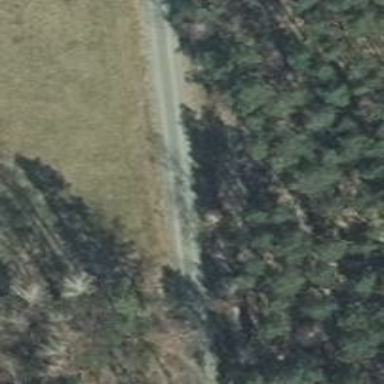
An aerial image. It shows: Gravel track with track type of grade3.